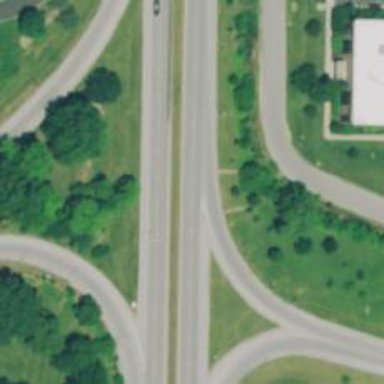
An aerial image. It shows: Trunk link highway.